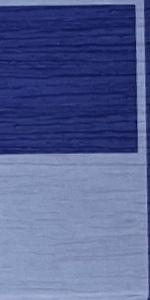
Label: Empty